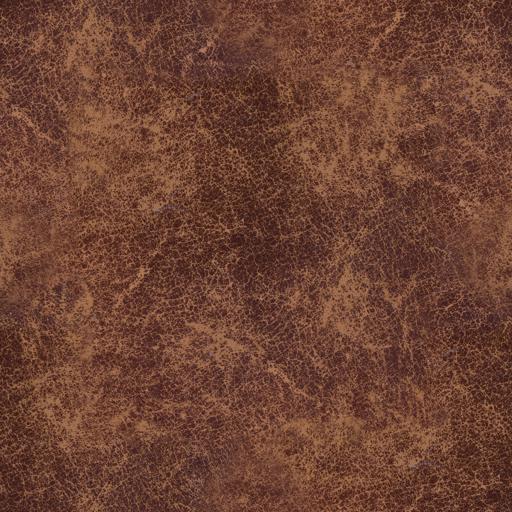
Tags: brown leather